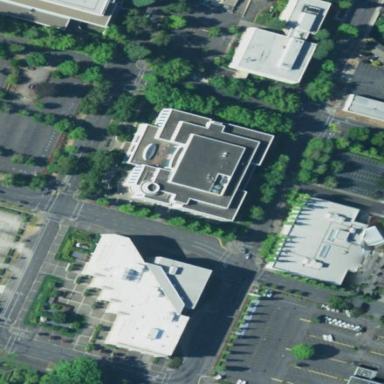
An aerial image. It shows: Government office building.